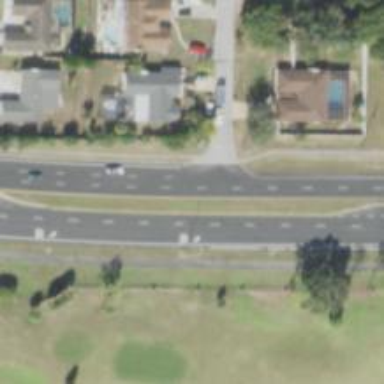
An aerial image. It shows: Secondary road with asphalt surface and cycle track.